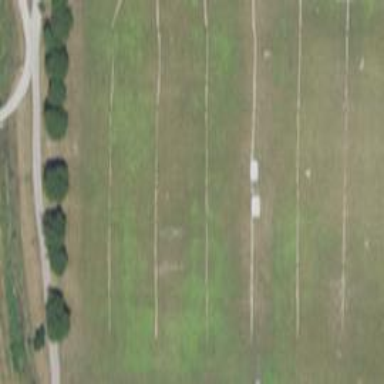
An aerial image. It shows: American football pitch.